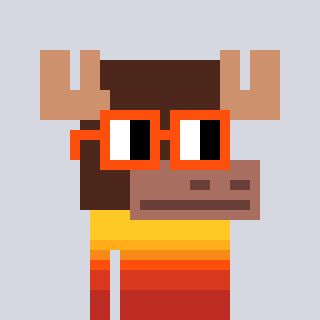
a pixel art character with square orange glasses, a moose-shaped head and a bege-colored body on a cool background